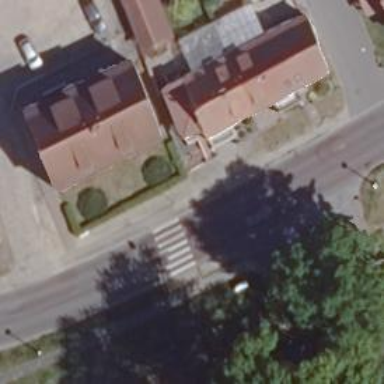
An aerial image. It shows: Uncontrolled zebra crossing on the road.